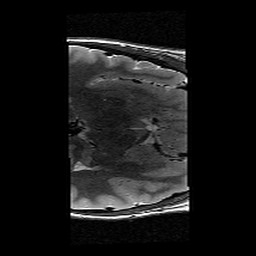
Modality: T2w
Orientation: axial
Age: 11
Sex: female
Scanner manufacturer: siemens
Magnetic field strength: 3 T
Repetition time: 9.23 s
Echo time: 0.067 s